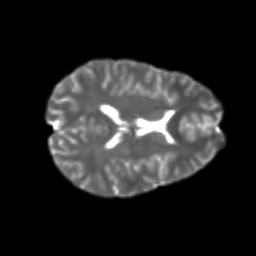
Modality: T2w
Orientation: axial
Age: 24
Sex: female
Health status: healthy
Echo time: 0.074 s